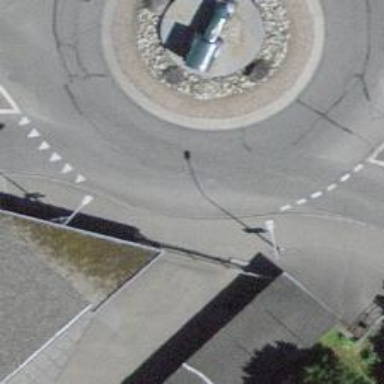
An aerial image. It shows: Secondary road with asphalt surface leading to roundabout.